Interaction volume radius: 5 \u00c5
Interaction volume height: 35 \u00c5
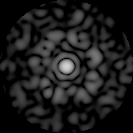
Disorder parameter: 0.8695